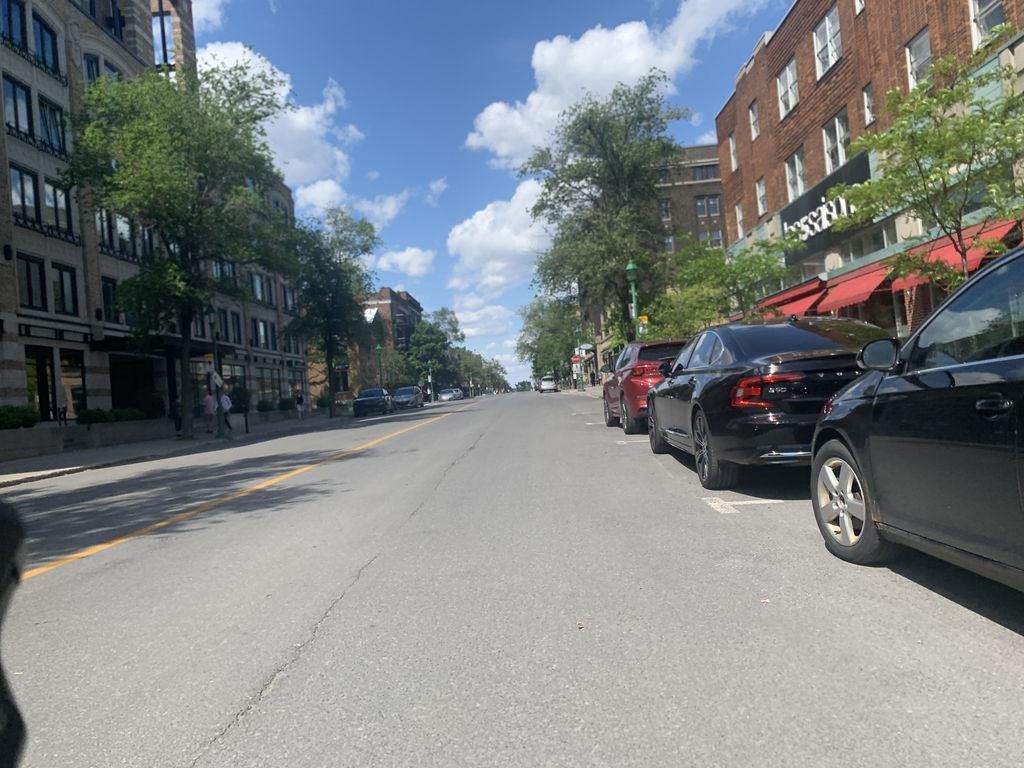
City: montreal